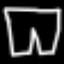
Label: pants